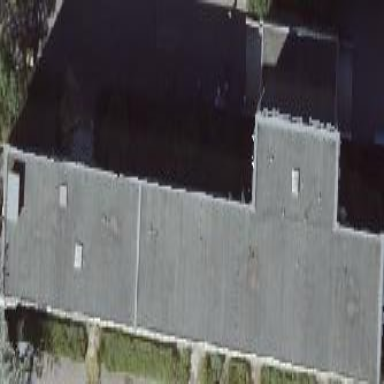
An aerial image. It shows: School building with flat roof.